Question: My atom header is unreachable and hidden below the OSX Menu bar. Any tipps to realign the editor?

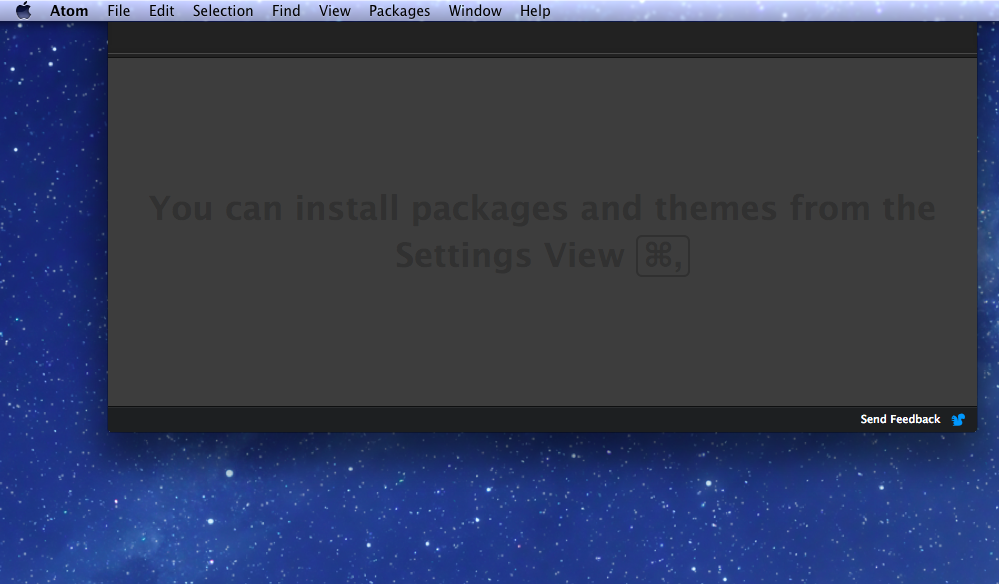
Answer: You can hit Window -> Zoom.
If that doesn't work out, create a new "Desktop" in Mission Control and drag the Window on to that new Desktop.